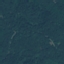
Label: Forest